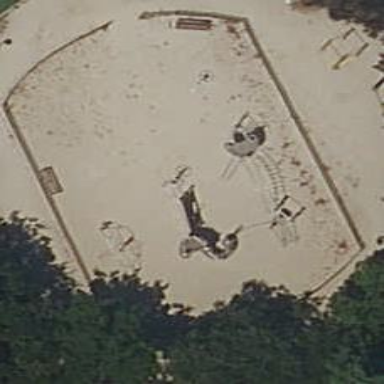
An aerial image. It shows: Playground area for leisure land.